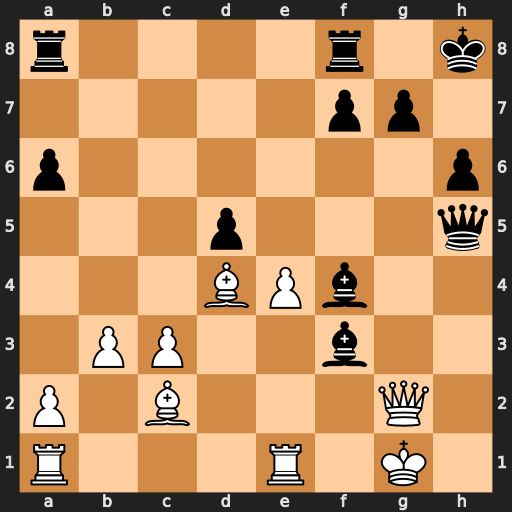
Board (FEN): r4r1k/5pp1/p6p/3p3q/3BPb2/1PP2b2/P1B3Q1/R3R1K1
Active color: w
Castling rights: -
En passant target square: -
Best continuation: Qxg7#